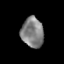
Tissue: prostate
Cell type: T cells
Senescence score: 0.327
Nuclear area (px): 650
Mean DAPI intensity: 130.122